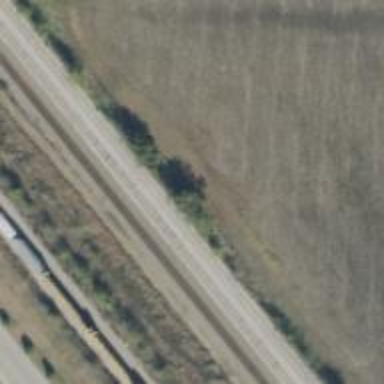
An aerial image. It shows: Railway siding for service.